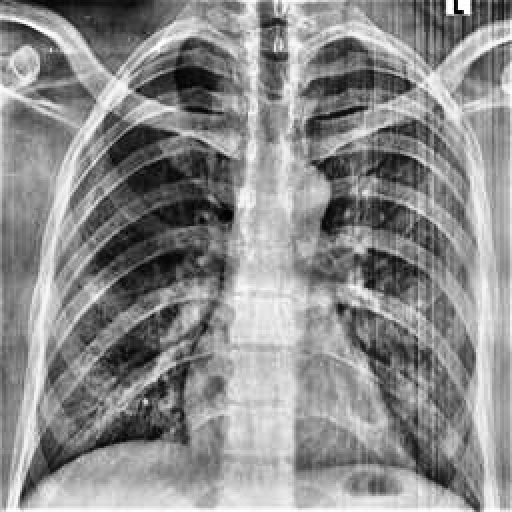
Finding: NORMAL